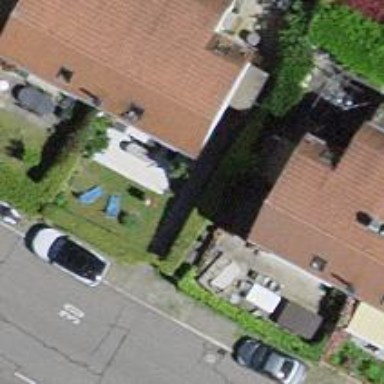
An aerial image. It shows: Semi-detached house with gabled roof.